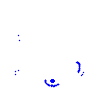
Particle: kaon